Question: So I have tried many different suggestions on how to get a value from an input text field and store it in a global variable. I am working on this game and it needs to take the value from the score text field and add up random numbers for a black jack style game. I have everything working except for the score variable. This seems so simple yet I can't figure out why the variable will not store and/or update the value. If some one can help me out that would be awesome.

Here is my code:
'''
<html>
<head>
<title>Project 3</title>
<style type="text/css">
body { background:BlanchedAlmond; color:DarkOrange; font-family: sans-serif; font-weight:bold }
input { text-align:center; background:DarkOrange; color:RoyalBlue; font-weight:bold }
td { margin:0; padding:10 }
</style>
<script language="JavaScript">
function doFunction(ref)
{
score =document.getElementById("1").value;
if (ref.value== "X")
{
randnum=Math.floor( 9*Math.random() ) + 1;
ref.value=randnum;
score = score + ref.value;
}
if(score > 21)
{
window.alert ("You hit " + ref.value + " You have lost");
}
if(score == 21)
{
window.alert ("Congradulations! You hit 21 and have won the game!");
}
}
</script>
</head>
<body>
<center>
<h3>Uncover 21</h3>
<form name = "myform" >
<TABLE>
<TR>
<TD><input id="button" type="button" value="X" onclick="doFunction(this)" /></TD>
<TD><input id="button" type="button" value="X" onclick="doFunction(this)" /></TD>
<TD><input id="button" type="button" value="X" onclick="doFunction(this)" /></TD>
<TD><input id="button" type="button" value="X" onclick="doFunction(this)" /></TD>
<TD><input id="button" type="button" value="X" onclick="doFunction(this)" /></TD>
<TD><input id="button" type="button" value="X" onclick="doFunction(this)" /></TD>
</TR>
<TR>
<TD><input id="button" type="button" value="X" onclick="doFunction(this)" /></TD>
<TD><input id="button" type="button" value="X" onclick="doFunction(this)" /></TD>
<TD><input id="button" type="button" value="X" onclick="doFunction(this)" /></TD>
<TD><input id="button" type="button" value="X" onclick="doFunction(this)" /></TD>
<TD><input id="button" type="button" value="X" onclick="doFunction(this)" /></TD>
<TD><input id="button" type="button" value="X" onclick="doFunction(this)" /></TD>
</TR>
<TR>
<TD><input id="button" type="button" value="X" onclick="doFunction(this)" /></TD>
<TD><input id="button" type="button" value="X" onclick="doFunction(this)" /></TD>
<TD><input id="button" type="button" value="X" onclick="doFunction(this)" /></TD>
<TD><input id="button" type="button" value="X" onclick="doFunction(this)" /></TD>
<TD><input id="button" type="button" value="X" onclick="doFunction(this)" /></TD>
<TD><input id="button" type="button" value="X" onclick="doFunction(this)" /></TD>
</TR>
<TR>
<TD><input id="button" type="button" value="X" onclick="doFunction(this)" /></TD>
<TD><input id="button" type="button" value="X" onclick="doFunction(this)" /></TD>
<TD><input id="button" type="button" value="X" onclick="doFunction(this)" /></TD>
<TD><input id="button" type="button" value="X" onclick="doFunction(this)" /></TD>
<TD><input id="button" type="button" value="X" onclick="doFunction(this)" /></TD>
<TD><input id="button" type="button" value="X" onclick="doFunction(this)" /></TD>
</TR>
<TR>
<TD><input id="button" type="button" value="X" onclick="doFunction(this)" /></TD>
<TD><input id="button" type="button" value="X" onclick="doFunction(this)" /></TD>
<TD><input id="button" type="button" value="X" onclick="doFunction(this)" /></TD>
<TD><input id="button" type="button" value="X" onclick="doFunction(this)" /></TD>
<TD><input id="button" type="button" value="X" onclick="doFunction(this)" /></TD>
<TD><input id="button" type="button" value="X" onclick="doFunction(this)" /></TD>
</TR>
<TR>
<TD><input id="button" type="button" value="X" onclick="doFunction(this)" /></TD>
<TD><input id="button" type="button" value="X" onclick="doFunction(this)" /></TD>
<TD><input id="button" type="button" value="X" onclick="doFunction(this)" /></TD>
<TD><input id="button" type="button" value="X" onclick="doFunction(this)" /></TD>
<TD><input id="button" type="button" value="X" onclick="doFunction(this)" /></TD>
<TD><input id="button" type="button" value="X" onclick="doFunction(this)" /></TD>
</TR>
</TABLE>
Your Score <input id="1" type="text" name="Score" value="0" readonly /><br>
<input id="resetbutton" type="reset" value ="Restart Game" onclick="document.location.reload()" />
</form>
</center>
</body>
</html>
'''
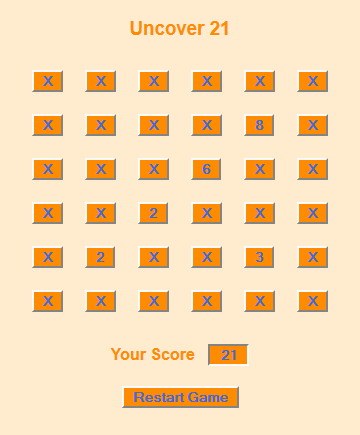
Answer: you are not updating the score field.try this
'''
function doFunction(ref)
{
score =document.getElementById("1").value;
if (ref.value== "X")
{
randnum=Math.floor( 9*Math.random() ) + 1;
ref.value=randnum;
score = parseInt(score + ref.value, 10);
document.getElementById("1").value = score;
}
}
'''
also you have to change the first alert to
'''
if(score > 21)
{
window.alert ("You hit " + score + " You have lost");
}
'''